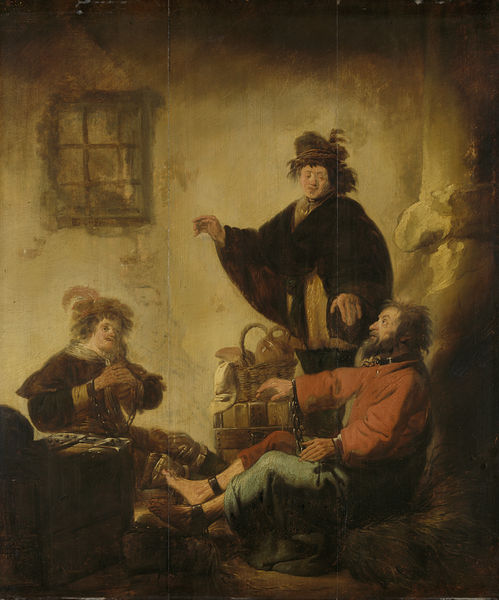
Titel: Jozef legt de bakker en de schenker hun dromen uit
Künstler: Benjamin Gerritsz Cuyp
Standort: Amsterdam
Institution: Rijksmuseum
Schlagwörter: feder, gemälde, schatten, sitzen, fenster, haar, hut, licht, männer, stroh, zimmer, rot, bart, wand, federn, öl, gitter, haare, interieur, bauern, federhut, fell, fesseln, düster, kisten, mauer, füsse, korb, brot, stube, truhe, verbrecher, ketten, gefängnis, kerker, gefangene, räuber, fessel, neuzeit, gefesselt, fussfessel, banditen, diebe, fussketten, bühnenhaft, vergittertes fenster, g, l, reen, #wand, strohlager, strohlage